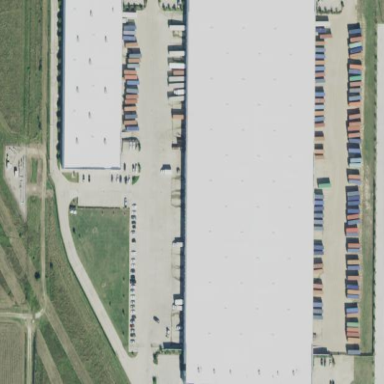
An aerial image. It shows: Warehouse building.